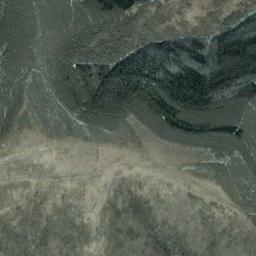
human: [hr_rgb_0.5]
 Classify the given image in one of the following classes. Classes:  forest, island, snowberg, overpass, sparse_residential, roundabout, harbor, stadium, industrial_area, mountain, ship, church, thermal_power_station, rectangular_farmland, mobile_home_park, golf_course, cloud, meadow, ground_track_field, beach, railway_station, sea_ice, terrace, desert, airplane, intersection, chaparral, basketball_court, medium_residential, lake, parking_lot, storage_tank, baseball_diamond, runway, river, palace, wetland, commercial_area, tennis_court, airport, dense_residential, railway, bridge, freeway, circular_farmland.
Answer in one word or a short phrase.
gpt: mountain